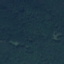
Label: Forest